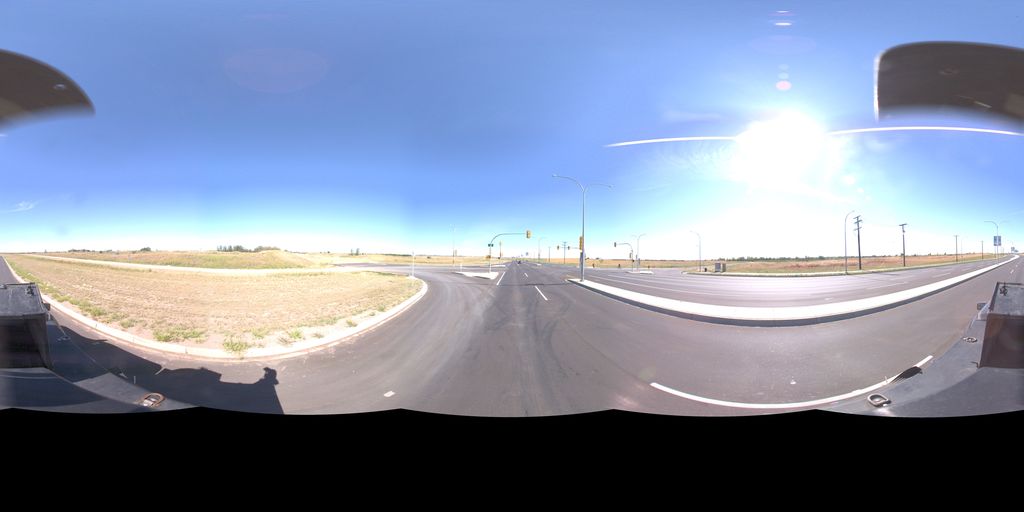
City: saskatoon